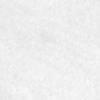
Label: no_change